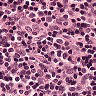
Metastatic tissue present: no